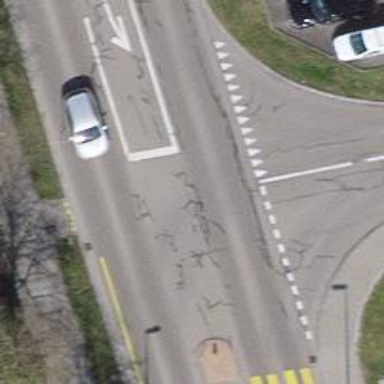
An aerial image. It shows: Asphalt cycleway.